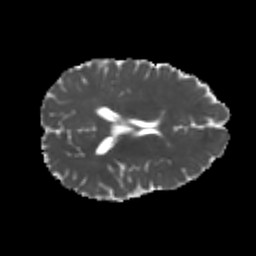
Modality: MD
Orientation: axial
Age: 20
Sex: female
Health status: healthy
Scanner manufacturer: philips
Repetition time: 7.384 s
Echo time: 0.08599 s